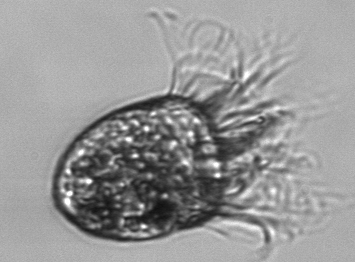
Label: Pelagostrobilidium